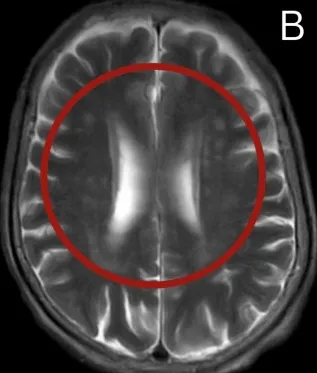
Different weighted images of MRI Brain. ET2w TRA image.
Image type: radiology (mri)